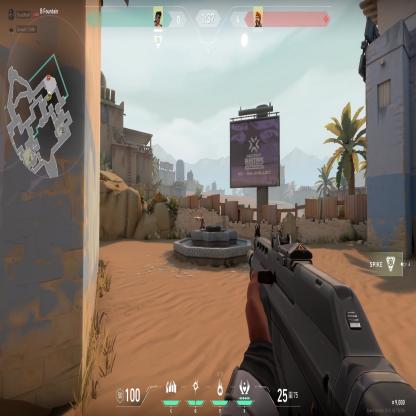
Label: enemy